Field crop: maize
Growth stage: 2
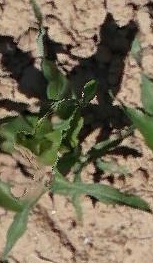
Species: maize